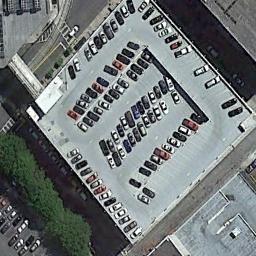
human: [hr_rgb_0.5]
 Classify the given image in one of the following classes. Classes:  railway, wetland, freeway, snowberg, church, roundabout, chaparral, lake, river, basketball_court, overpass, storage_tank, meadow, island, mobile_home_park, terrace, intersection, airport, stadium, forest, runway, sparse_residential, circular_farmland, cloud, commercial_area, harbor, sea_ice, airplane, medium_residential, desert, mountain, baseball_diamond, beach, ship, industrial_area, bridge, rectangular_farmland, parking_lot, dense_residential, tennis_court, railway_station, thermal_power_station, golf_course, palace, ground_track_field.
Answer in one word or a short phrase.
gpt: parking_lot